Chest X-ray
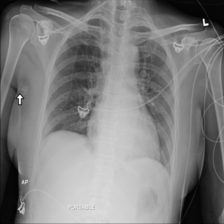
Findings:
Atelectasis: negative
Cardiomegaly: negative
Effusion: negative
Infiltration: negative
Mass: negative
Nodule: negative
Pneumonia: negative
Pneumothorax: negative
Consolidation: negative
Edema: negative
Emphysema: negative
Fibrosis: negative
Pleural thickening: negative
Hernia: negative